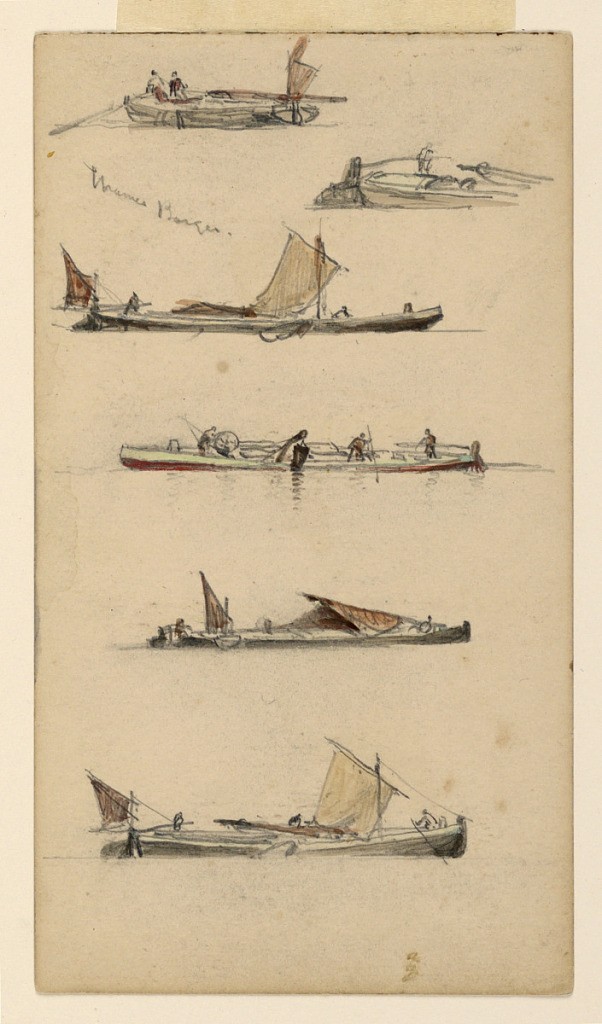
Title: Thames Barges
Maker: Samuel Colman, American, 1832–1920
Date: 1872
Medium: Brush and watercolor, graphite on paper
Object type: Drawing
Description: Five designs of Thames barges, each on a separate row. Between the top and the second row, the after part of a barge is shown, at right. Verso: At top, a medieval castle and two house roofs are shown in the back rising over trees. A meadow and a river with barges are shown in the foreground. At center, two sail boats. At bottom, mountain peaks shown between slopes.